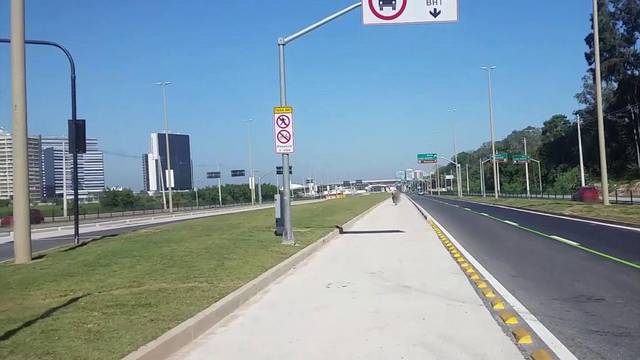
Region: Brazil
Coordinates: -22.963, -43.394